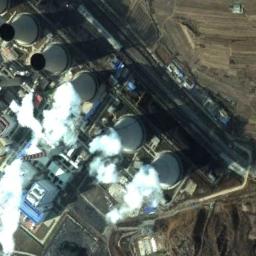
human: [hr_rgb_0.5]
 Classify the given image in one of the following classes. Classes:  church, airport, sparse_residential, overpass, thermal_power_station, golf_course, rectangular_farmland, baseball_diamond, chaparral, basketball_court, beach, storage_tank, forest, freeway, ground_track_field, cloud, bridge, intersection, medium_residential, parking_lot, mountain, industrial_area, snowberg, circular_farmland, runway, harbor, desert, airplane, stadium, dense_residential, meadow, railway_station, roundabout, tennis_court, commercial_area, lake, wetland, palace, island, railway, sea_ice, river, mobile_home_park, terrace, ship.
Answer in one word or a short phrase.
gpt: thermal_power_station